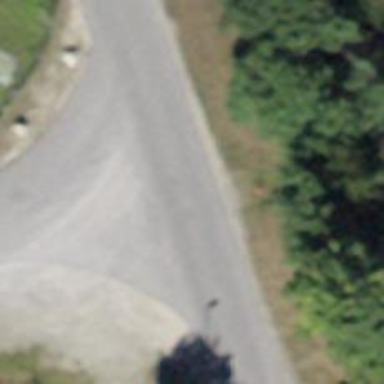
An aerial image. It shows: Smooth asphalt road in residential area.